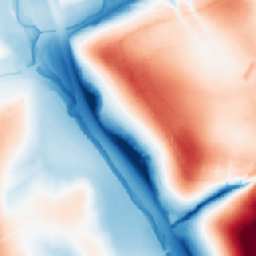
Category: classical
Decomposition family: gaussian_anisotropic
Decomposition parameters: sigma_x: 50
sigma_y: 20
Upsampling method: area
Upsampling parameters: scale: 8
Upsampling scale: 8